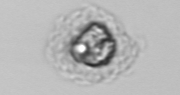
Label: Emiliania_huxleyi